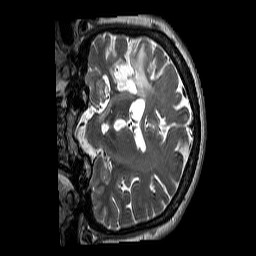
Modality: T2w
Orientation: coronal
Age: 47
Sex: female
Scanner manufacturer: siemens
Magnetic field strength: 3 T
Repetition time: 3.2 s
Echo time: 0.213 s